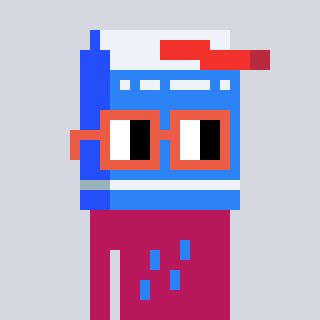
a pixel art character with square orange glasses, a milk-shaped head and a darkpink-colored body on a cool background